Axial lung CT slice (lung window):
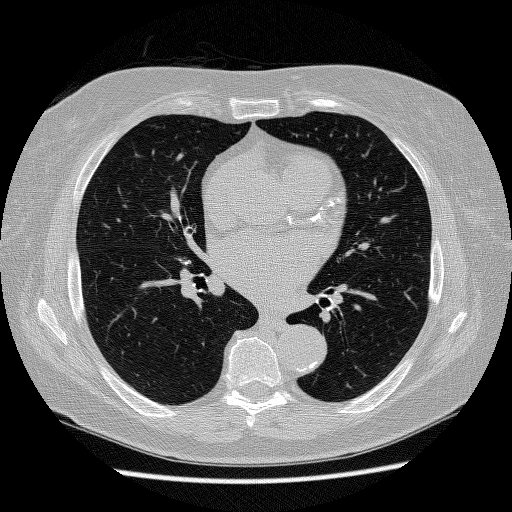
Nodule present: no